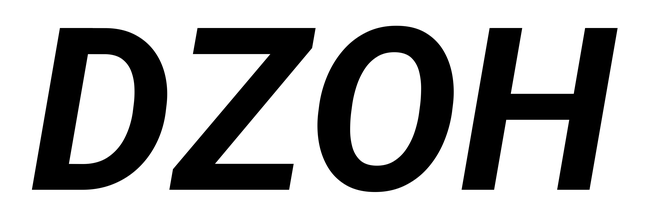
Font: Roboto-Italic_Bold_Italic